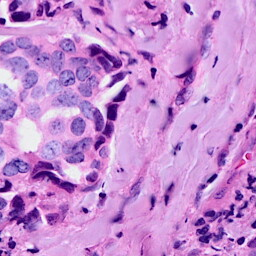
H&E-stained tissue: Breast